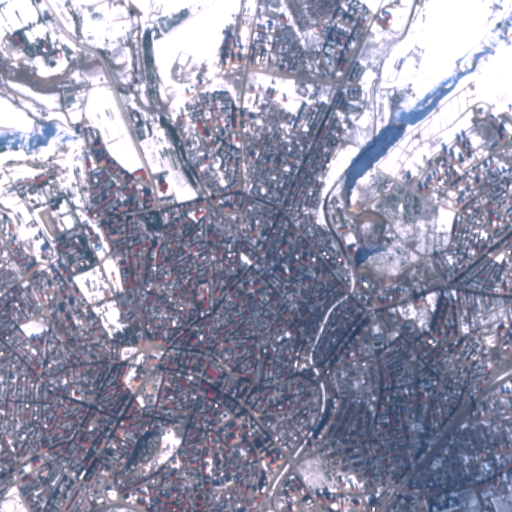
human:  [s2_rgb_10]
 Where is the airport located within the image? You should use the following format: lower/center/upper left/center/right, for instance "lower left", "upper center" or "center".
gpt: There is no airport in the image.